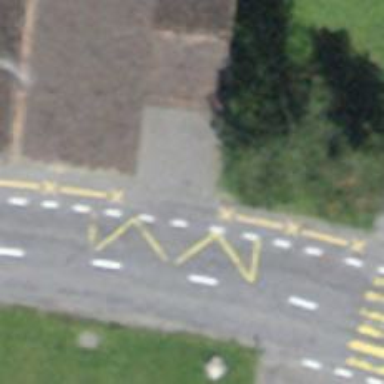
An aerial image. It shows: Bus stop with platform for public transport.